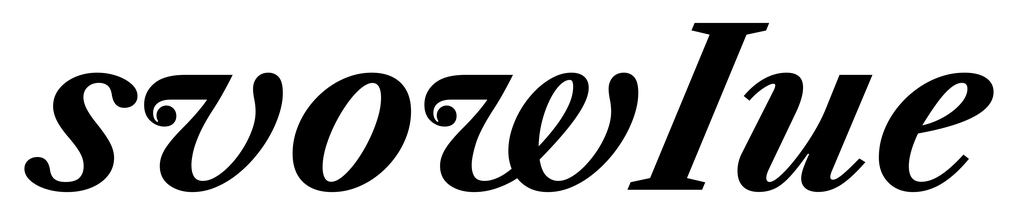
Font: LibreCaslonText-Italic_Bold_Italic